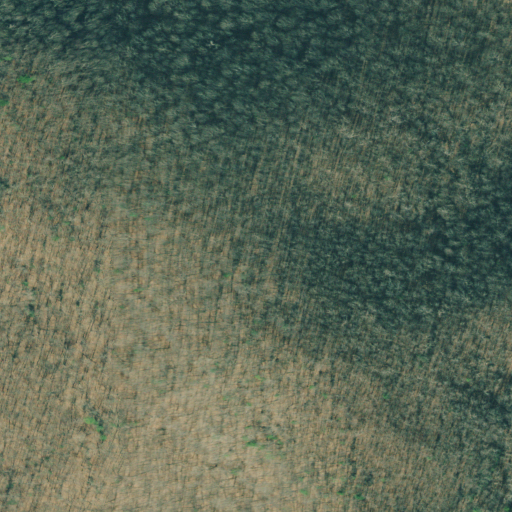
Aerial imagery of mountain in Georgia named Double Poplar Top containing only deciduous forest